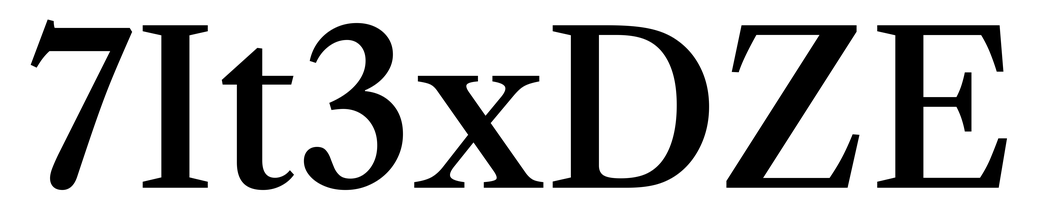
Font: LibreCaslonText_Medium